Field crop: maize
Growth stage: 2
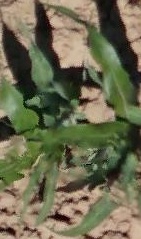
Species: maize